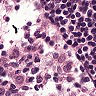
Metastatic tissue present: no